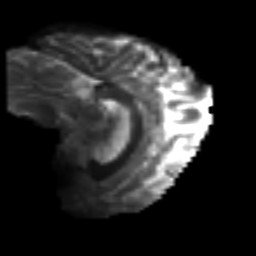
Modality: T2w
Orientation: sagittal
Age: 32
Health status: ill
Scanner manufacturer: philips
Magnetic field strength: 3 T
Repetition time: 9 s
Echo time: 0.127 s